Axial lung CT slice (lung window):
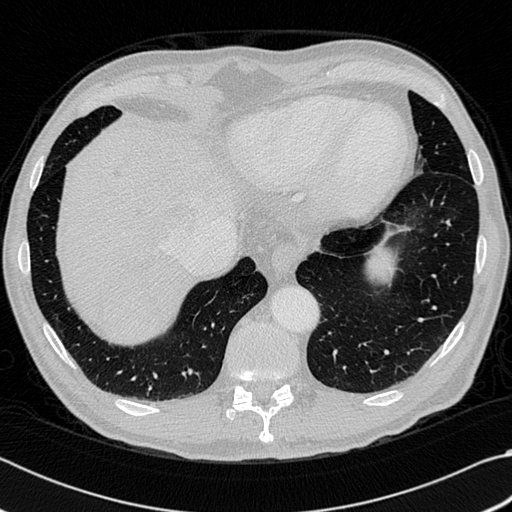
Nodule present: no